Question: I'm working on a project management system, and I have a button in each Datagrid row. The button when clicked is supposed to open the file that you have the that specific row's "path" column. how am i supposed to do this. is there a way to make each row a control or something?

code:
'''
using System;
using System.Collections.Generic;
using System.ComponentModel;
using System.Data;
using System.Drawing;
using System.Linq;
using System.Text;
using System.Threading.Tasks;
using System.Windows.Forms;
using System;
using System.Diagnostics;
namespace Blender_Project_manager
{
public partial class Form1 : Form
{
public Form1()
{
InitializeComponent();
}
private void button1_Click(object sender, EventArgs e)
{
Maindata.Rows.Add(addname.Text, addpath.Text);
}
private void Maindata_CellContentClick(object sender, DataGridViewCellEventArgs e)
{
}
}
}
'''
I tried doing
'''
private void Maindata_CellContentClick(object sender, DataGridViewCellEventArgs e)
{
System.Diagnostics.Process.Start(path.ToString());
}
'''
but it just ended up giving me an error. "The system cannot find the file specified"
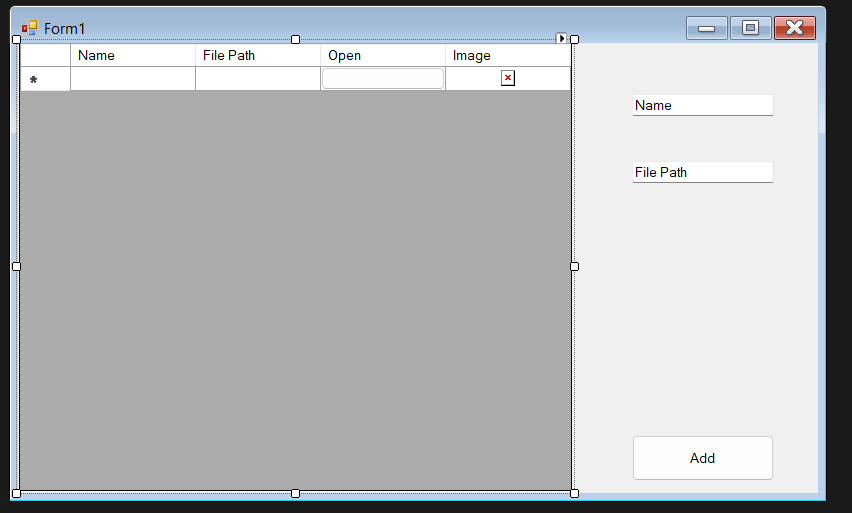
Answer: Your post has several related questions:
- 'The system cannot find the file specified'- - -
There might be a simple solution to avoiding the exception. Try this syntax for opening the file:
'''
System.Diagnostics.Process.Start("explorer.exe", path);
'''
Since it's hard to say exactly where the problem might be, I will also offer a comprehensive answer to your questions.
<URL>
<URL> by Kenney Vleugels.
---
If the files are part of the install (known at compile time), they can be reliably located by setting the "Copy to Output Directory" property and referencing them as
'''
path =
Path.Combine(
AppDomain.CurrentDomain.BaseDirectory,
"Images",
"boardgamePack_v2",
"PNG",
"Cards",
"shortFileName.png" // Example filename
);
'''
<URL>
On the other hand, if they can be modified by the user, they belong in
'''
path =
Path.Combine(
Environment.GetFolderPath(Environment.SpecialFolder.LocalApplicationData),
"AppName", // Example app name
"Images",
"boardgamePack_v2",
"PNG",
"Cards",
"shortFileName.png" // Example filename
));
'''
---
In order to requires a class that has public properties corresponding to the columns in the DataGridView. This class will be bound to the 'DataSource' property of the DataGridView, for example by making a 'BindingList<Card>'. Here's a minimal example:
'''
class Card
{
public string Name { get; set; }
public string FilePath { get; set; }
public Image Image{ get; set; }
internal static string ImageBaseFolder { get; set; } = string.Empty;
public string GetFullPath() => Path.Combine(ImageBaseFolder, FilePath);
}
'''
---
In this sample a DataGridView control gets initialized in the method that loads the MainForm. Since there is no property of the class corresponding to the Open column, we will have to add it after the columns have been auto-generated from the binding. A handler is added that we can inspect to determine whether a button has been clicked.
'''
public partial class MainForm : Form
{
public MainForm()
{
InitializeComponent();
Card.ImageBaseFolder =
Path.Combine(
AppDomain.CurrentDomain.BaseDirectory,
"Images",
"boardgamePack_v2",
"PNG",
"Cards"
);
}
internal BindingList<Card> Cards { get; } = new BindingList<Card>();
protected override void OnLoad(EventArgs e)
{
base.OnLoad(e);
dataGridViewCards.DataSource = Cards;
#region F O R M A T C O L U M N S
Cards.Add(new Card()); // <- Auto generate columns
dataGridViewCards.Columns["Name"].AutoSizeMode= DataGridViewAutoSizeColumnMode.Fill;
dataGridViewCards.Columns["FilePath"].AutoSizeMode= DataGridViewAutoSizeColumnMode.Fill;
dataGridViewCards.Columns["FilePath"].HeaderText = "File Path";
DataGridViewImageColumn imageColumn = (DataGridViewImageColumn) dataGridViewCards.Columns["Image"];
imageColumn.ImageLayout = DataGridViewImageCellLayout.Zoom;
imageColumn.Width = 100;
imageColumn.HeaderText = string.Empty;
// Add the button column (which is not auto-generated).
dataGridViewCards.Columns.Insert(2, new DataGridViewButtonColumn
{
Name = "Open",
HeaderText = "Open",
});
Cards.Clear();
#endregion F O R M A T C O L U M N S
// Add a few cards
Cards.Add(new Card(Value.Ten, Suit.Diamonds));
Cards.Add(new Card(Value.Jack, Suit.Clubs));
Cards.Add(new Card(Value.Queen, Suit.Diamonds));
Cards.Add(new Card(Value.King, Suit.Clubs));
Cards.Add(new Card(Value.Ace, Suit.Hearts));
dataGridViewCards.ClearSelection();
// Detect click on button or any other cell.
dataGridViewCards.CellContentClick += onAnyCellContentClick;
}
'''
---
In the handler, retrieve the card from the bound collection by index and get the full path. You may have better luck with the 'Process.Start' if you use the syntax shown:
'''
private void onAnyCellContentClick(object? sender, DataGridViewCellEventArgs e)
{
if (dataGridViewCards.Columns[e.ColumnIndex].Name.Equals("Open"))
{
var card = Cards[e.RowIndex];
var path = card.GetFullPath();
Process.Start("explorer.exe", path);
}
}
}
'''